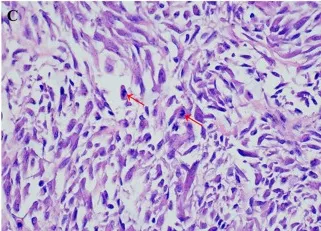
A 24-year-old man was diagnosed with a primary urachal leiomyosarcoma. Some of the nuclei showed atypia (C), red arrows, HE x 400).
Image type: pathology (h&e)